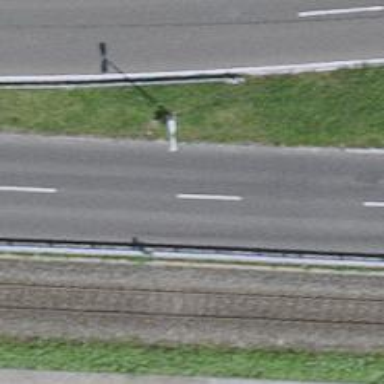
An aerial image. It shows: Primary road with asphalt surface.